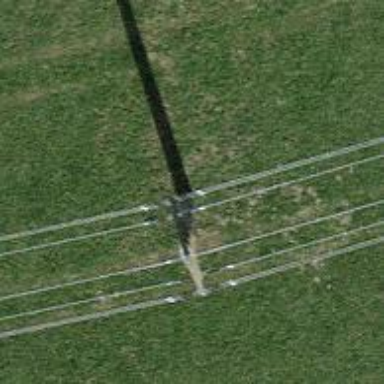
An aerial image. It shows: Concrete power pole.